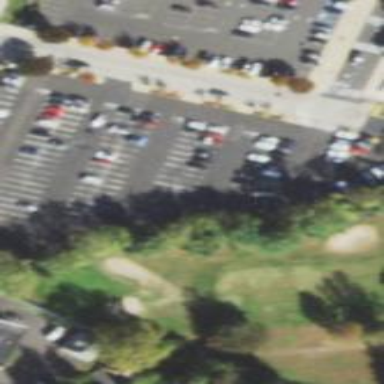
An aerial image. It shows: Parking area with surface.